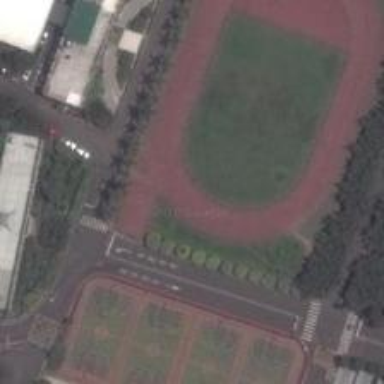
The basketball courts are too small to be even smaller than half of the football field .